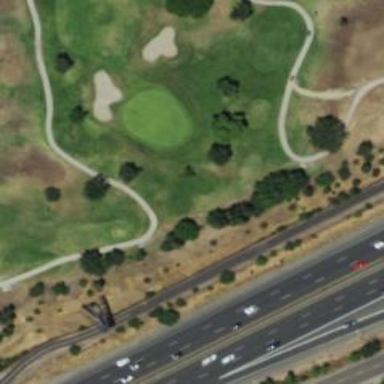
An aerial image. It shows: Golf tee.